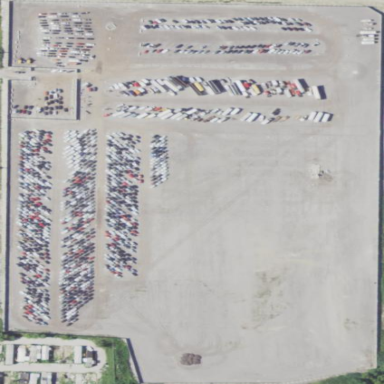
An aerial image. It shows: Industrial area designated as scrap yard.